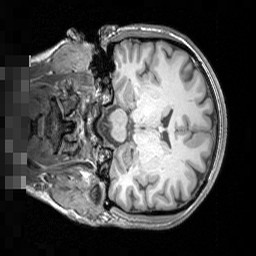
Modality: T1w
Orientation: coronal
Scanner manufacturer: siemens
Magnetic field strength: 3 T
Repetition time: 1.5 s
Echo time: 0.00291 s